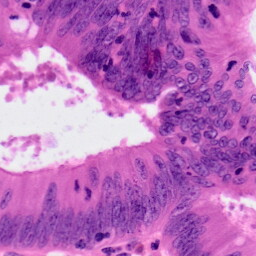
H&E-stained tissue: Colon